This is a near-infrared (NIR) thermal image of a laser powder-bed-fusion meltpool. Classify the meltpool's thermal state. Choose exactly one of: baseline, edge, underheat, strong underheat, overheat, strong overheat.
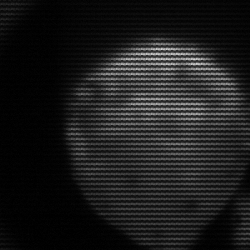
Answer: edge